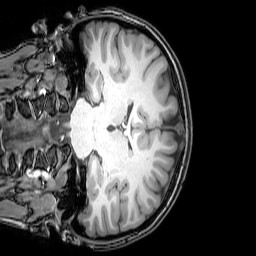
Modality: T1w
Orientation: coronal
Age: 20
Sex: female
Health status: healthy
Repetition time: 0.081 s
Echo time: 0.037 s